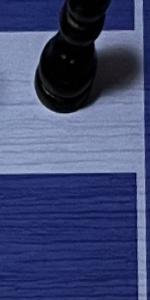
Label: Empty